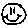
Label: smiley face